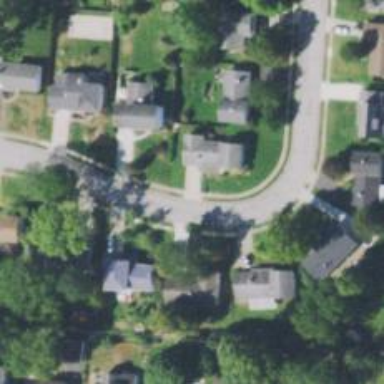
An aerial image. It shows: Residential driveway used as service road.